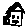
Label: house